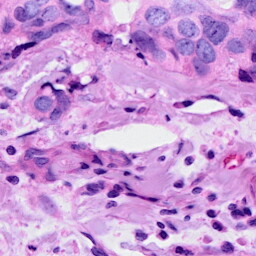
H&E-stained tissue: Breast